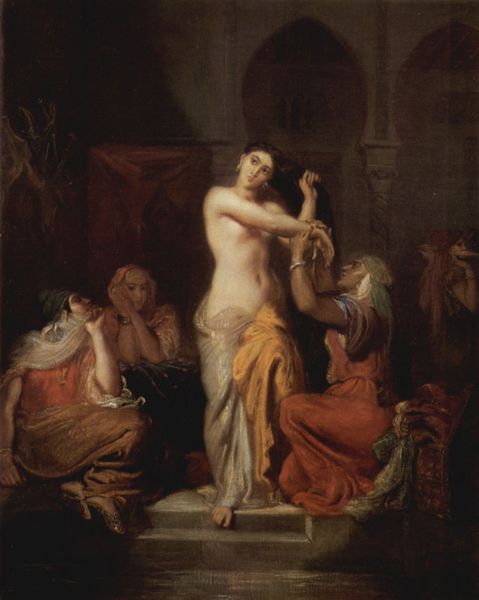
Titel: Haremsszene
Künstler: Théodore Chassériau
Standort: Strasbourg
Institution: Musée des Beaux-Arts
Schlagwörter: akt, dunkel, fuß, gemälde, hand, haut, kampf, nackt, schatten, weiß, frauen, gelb, grün, ocker, sitzen, wäsche, braun, brust, busen, fenster, frau, grau, haar, hell, hintergrund, kleid, kleider, licht, männer, ohrring, pfeiler, raum, schmuck, schwarz, säule, säulen, tür, blick, rot, schleier, tuch, beige, hochformat, malerei, tanz, architektur, arm, arme, blass, blicke, diener, dienerin, inkarnat, lang, salome, stehen, schauen, vorhang, öl, gehen, gewand, gold, haare, stoff, stoffe, tücher, gewänder, tanzen, oval, beine, kopfbedeckung, brüste, bogen, beleuchtung, füsse, vorbereitung, romantik, treppe, treppen, weiblich, kopftuch, festhalten, lciht, stufe, stufen, nabel, halbnackt, nackte, podest, bauchnabel, entblößt, bögen, vier, katze, barfuss, schwarze haare, truhe, kreuz, orient, orientalisch, schönheit, hocken, drapiert, raub, knien, soldat, helm, arkaden, kapitelle, kapitell, arabisch, armband, armreif, armreifen, harem, weiße, gier, durchsichtig, kopftücher, tonig, sklavin, leicht, hochzeit, tempel, frisieren, kämmen, david, orientalismus, haremsdame, kleopatra, odaliske, turban, dienerinnen, täuschung, persien, ingres, abgewinkelt, dunkelhaarig, fessel, kollonaden, delacroix, arkeden, lichthof, schmücken, schwarzhaarig, hufeisenbogen, hellhäutig, bekleidet, elfenbeinfarben, eunuch, körperpflege, kurtisane, geneigter kopf, haremsdamen, zigeuner?, zwingen, huss, missbrauch, bvarfuss, tempeltänzerin, omphale, maclt, colonaden